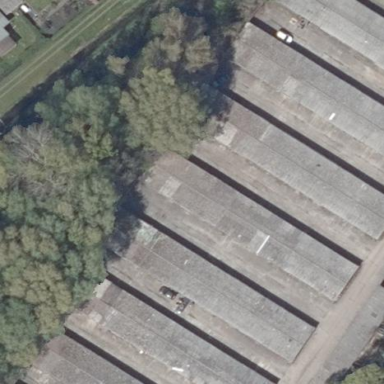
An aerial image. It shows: Group of garages.